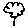
Label: flower